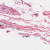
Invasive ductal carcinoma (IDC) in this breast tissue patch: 0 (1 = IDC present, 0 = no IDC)